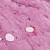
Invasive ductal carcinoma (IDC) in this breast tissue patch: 0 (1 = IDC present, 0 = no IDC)